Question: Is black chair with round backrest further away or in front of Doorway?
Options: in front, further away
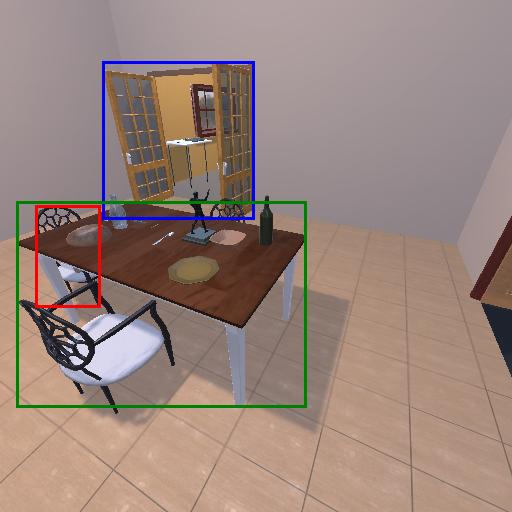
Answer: in front